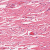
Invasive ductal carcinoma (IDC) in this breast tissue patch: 0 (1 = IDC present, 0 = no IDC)